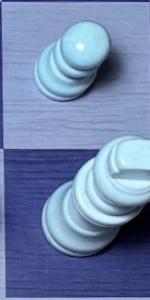
Label: King_White